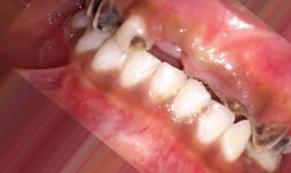
Condition: Caries